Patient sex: M
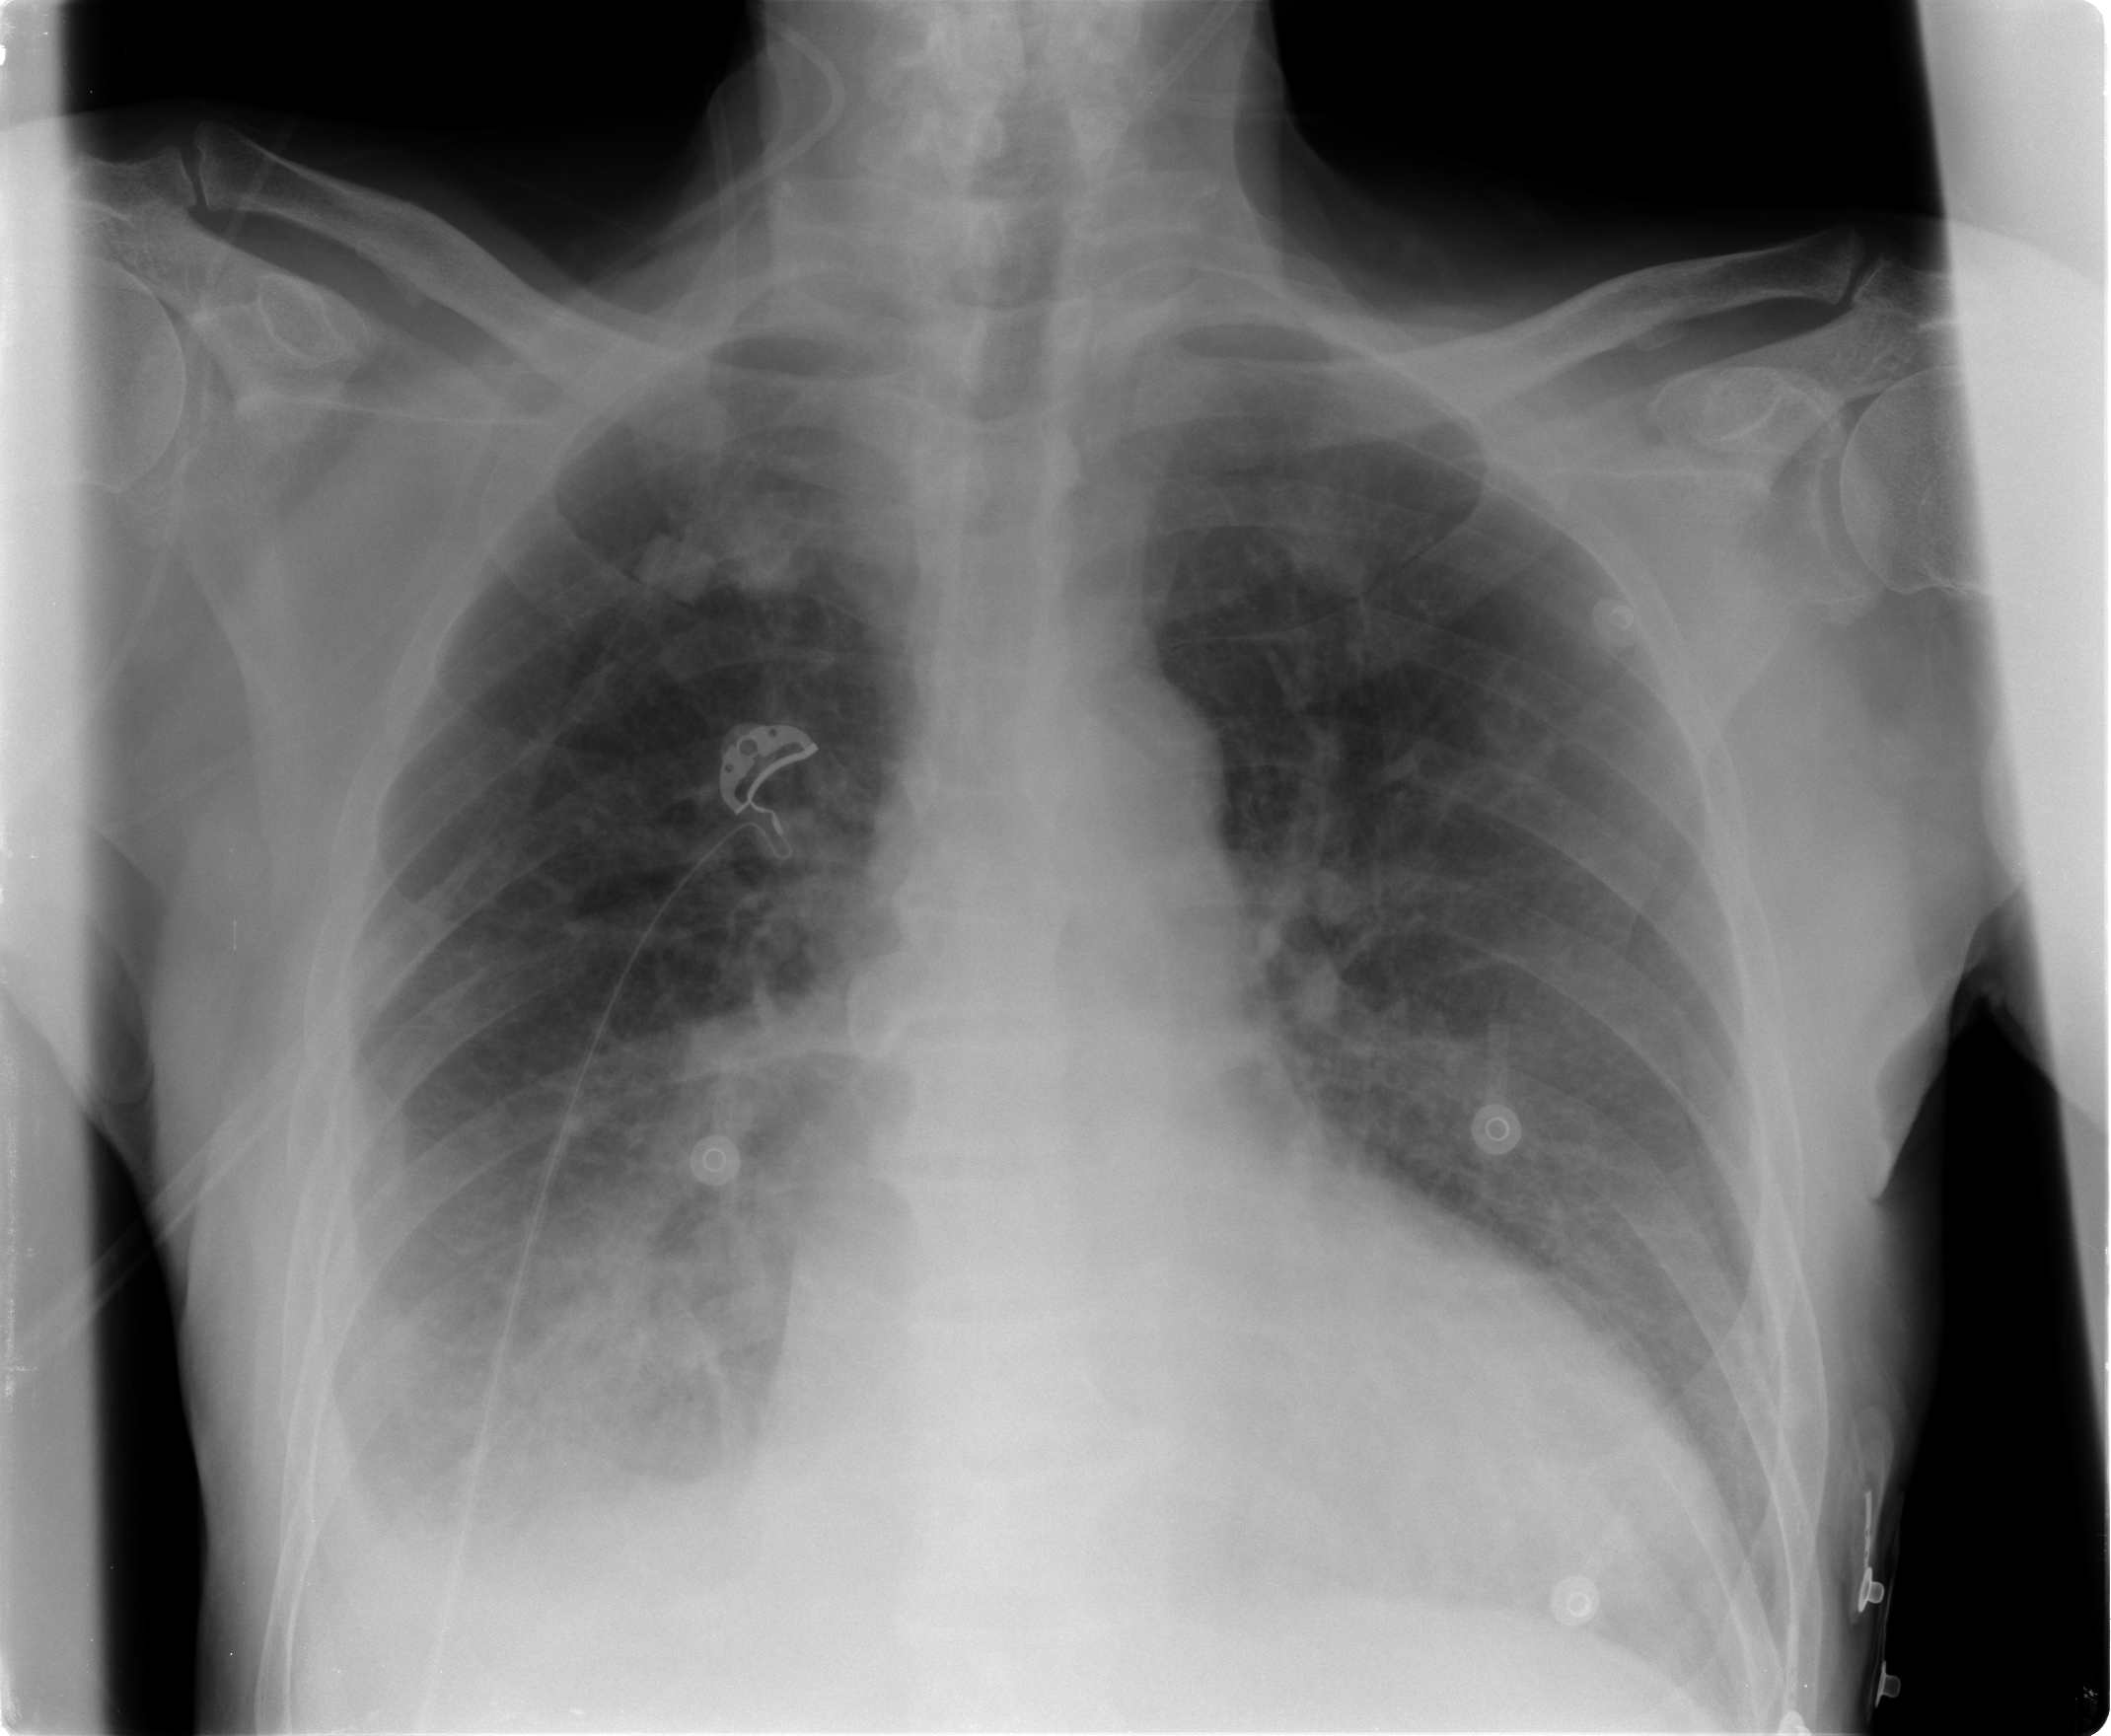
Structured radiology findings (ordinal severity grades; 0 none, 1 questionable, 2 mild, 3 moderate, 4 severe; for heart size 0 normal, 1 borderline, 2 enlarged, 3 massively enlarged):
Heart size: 2
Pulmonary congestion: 2
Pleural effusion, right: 2
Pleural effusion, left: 0
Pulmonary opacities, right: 2
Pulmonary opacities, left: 0
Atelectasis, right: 2
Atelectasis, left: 0